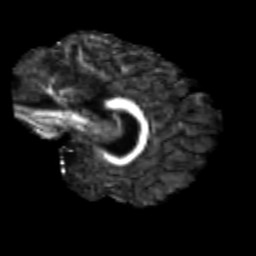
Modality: FA
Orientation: sagittal
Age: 21
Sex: male
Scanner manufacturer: siemens
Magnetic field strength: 3 T
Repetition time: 3.5 s
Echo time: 0.125 s